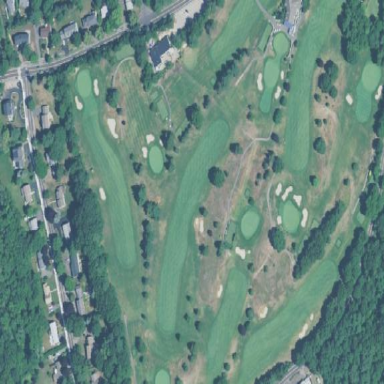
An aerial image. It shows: Golf course.